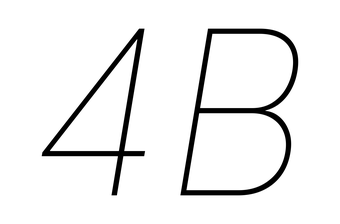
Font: Inter-Italic_Thin_Italic